【题型】解答题　【知识点】平面几何　【难度】easy
如图, 在等腰梯形 $ABCD$ 中, $AD // BC$, $BC = 2AD$, $E$、$F$ 分别是 $AB$、$BC$ 边的中点, $BD$ 与 $EF$ 相交于点 $G$。

(1) 求证：$BG = GF$；

(2) 连接 $AG$、$AF$, 当 $AG = GF$ 时, 求证：四边形 $AFCD$ 是菱形。
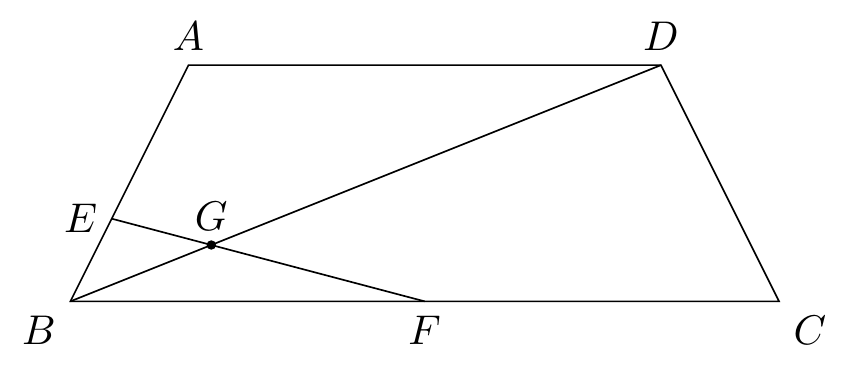
【解答】
解：(1)证明：连接 $AC$, 如图所示：

$\because$ 四边形 $ABCD$ 是等腰梯形,

$\therefore AB = CD$, $\angle ABC = \angle DCB$,

又 $\because BC = BC$,

$\therefore \triangle ABC \cong \triangle DCB (SAS)$,

$\therefore \angle ACB = \angle DBC$,

$\because E$、$F$ 是 $AB$、$BC$ 中点,

$\therefore EF // AC$,

$\therefore \angle EFB = \angle ACB$,

$\therefore \angle EFB = \angle DBC$,

$\therefore BG = GF$；

(2)证明：连接 $AC$, 如图所示：

$\because BG = GF$, $AG = GF$,

$\therefore AG = BG$,

又 $\because E$ 是 $AB$ 中点,

$\therefore EG \perp AB$,

$\because E$、$F$ 是 $AB$、$BC$ 中点,

$\therefore EF // AC$,

$\therefore \angle BAC = \angle BEF = 90^\circ$,

$\because F$ 是 $BC$ 边中点,

$\therefore AF = BF = CF = \frac{1}{2} BC$,

$\because BC = 2CF$, $BC = 2AD$,

$\therefore CF = AD$,

$\because AD // BC$,

$\therefore$ 四边形 $AFCD$ 是平行四边形,

$\because AF = FC$,

$\therefore$ 四边形 $AFCD$ 是菱形。
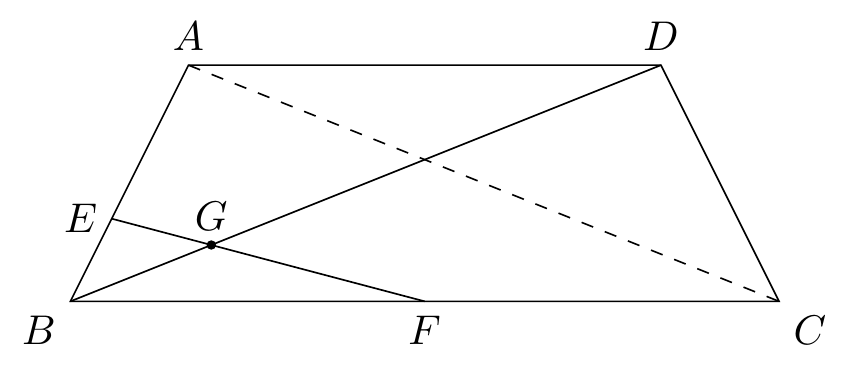
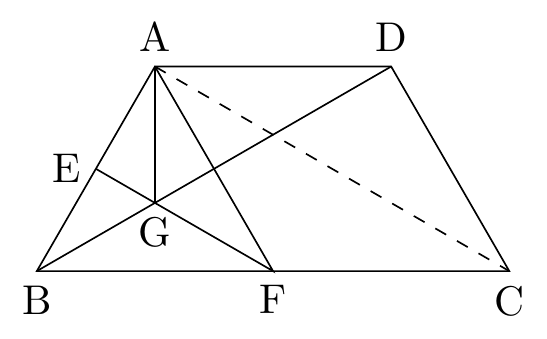